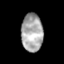
Tissue: skin
Cell type: Epithelial cells
Senescence score: 0.7736
Nuclear area (px): 801
Mean DAPI intensity: 168.677